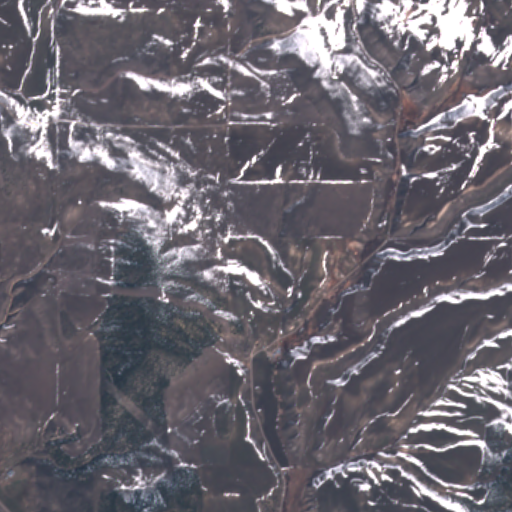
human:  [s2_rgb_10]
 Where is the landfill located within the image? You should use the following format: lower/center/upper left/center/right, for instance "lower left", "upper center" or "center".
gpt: There is no landfill in the image.